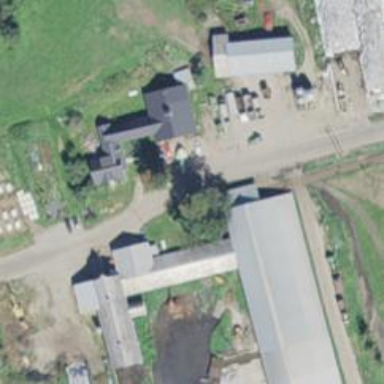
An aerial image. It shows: Farm auxiliary building.